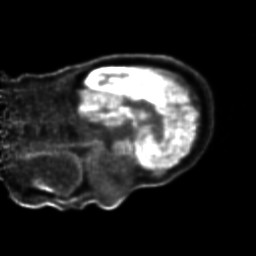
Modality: PET
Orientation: sagittal
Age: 38
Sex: male
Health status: ill